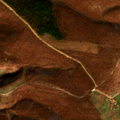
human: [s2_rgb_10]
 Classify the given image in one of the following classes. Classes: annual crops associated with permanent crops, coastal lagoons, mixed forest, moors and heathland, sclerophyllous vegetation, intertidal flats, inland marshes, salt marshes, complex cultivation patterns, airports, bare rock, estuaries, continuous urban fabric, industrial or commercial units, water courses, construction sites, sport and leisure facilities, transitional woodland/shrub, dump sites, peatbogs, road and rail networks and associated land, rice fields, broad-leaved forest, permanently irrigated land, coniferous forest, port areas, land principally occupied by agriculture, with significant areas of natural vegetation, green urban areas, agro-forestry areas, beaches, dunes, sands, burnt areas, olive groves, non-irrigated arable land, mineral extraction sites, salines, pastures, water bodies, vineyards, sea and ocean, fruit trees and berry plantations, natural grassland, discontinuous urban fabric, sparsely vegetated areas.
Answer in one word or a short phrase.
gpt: complex cultivation patterns, broad-leaved forest, coniferous forest